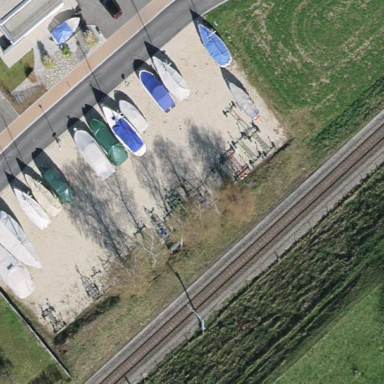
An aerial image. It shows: Boat storage area.